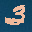
Label: 3